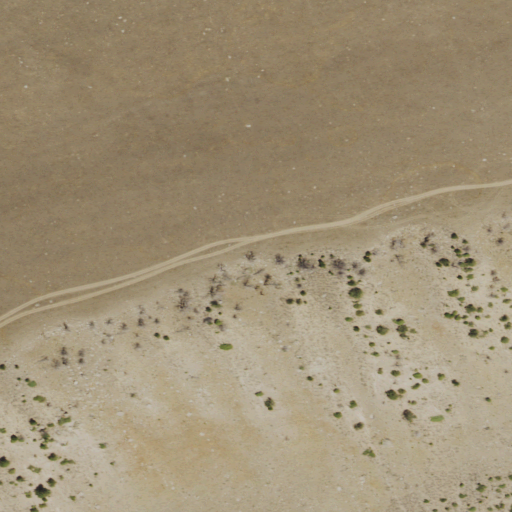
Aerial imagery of ridge(s) in Wyoming named Torrey Rim containing only shrub